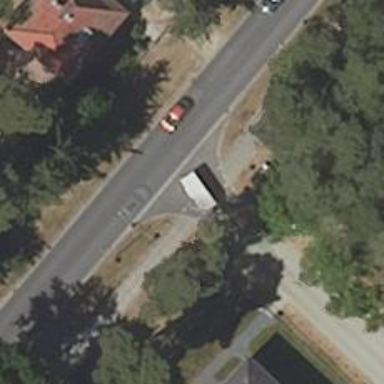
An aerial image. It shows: Unmarked crossing on the road.